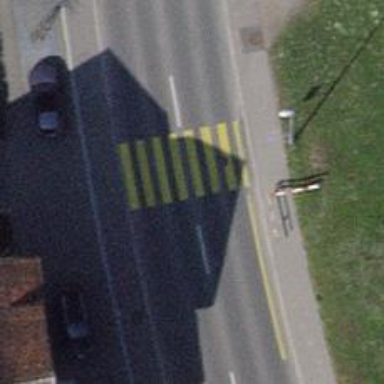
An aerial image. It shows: Zebra crossing on the road.